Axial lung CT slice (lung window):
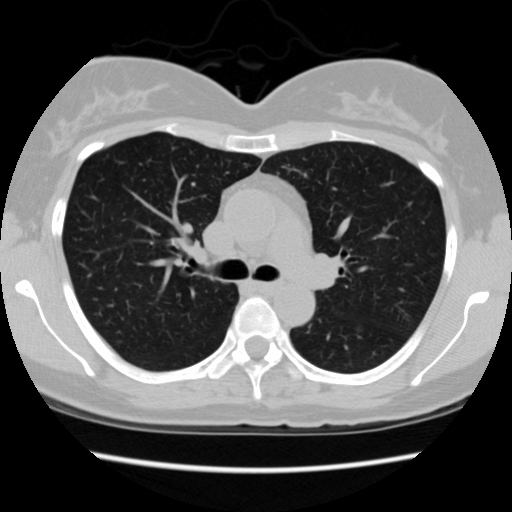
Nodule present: no